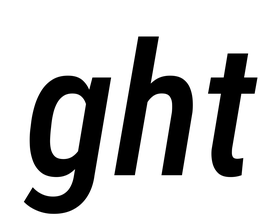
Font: Roboto-Italic_Condensed_Medium_Italic